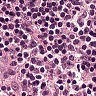
Metastatic tissue present: no